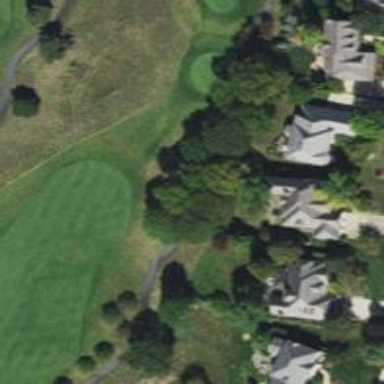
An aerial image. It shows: Path for both road and golf.